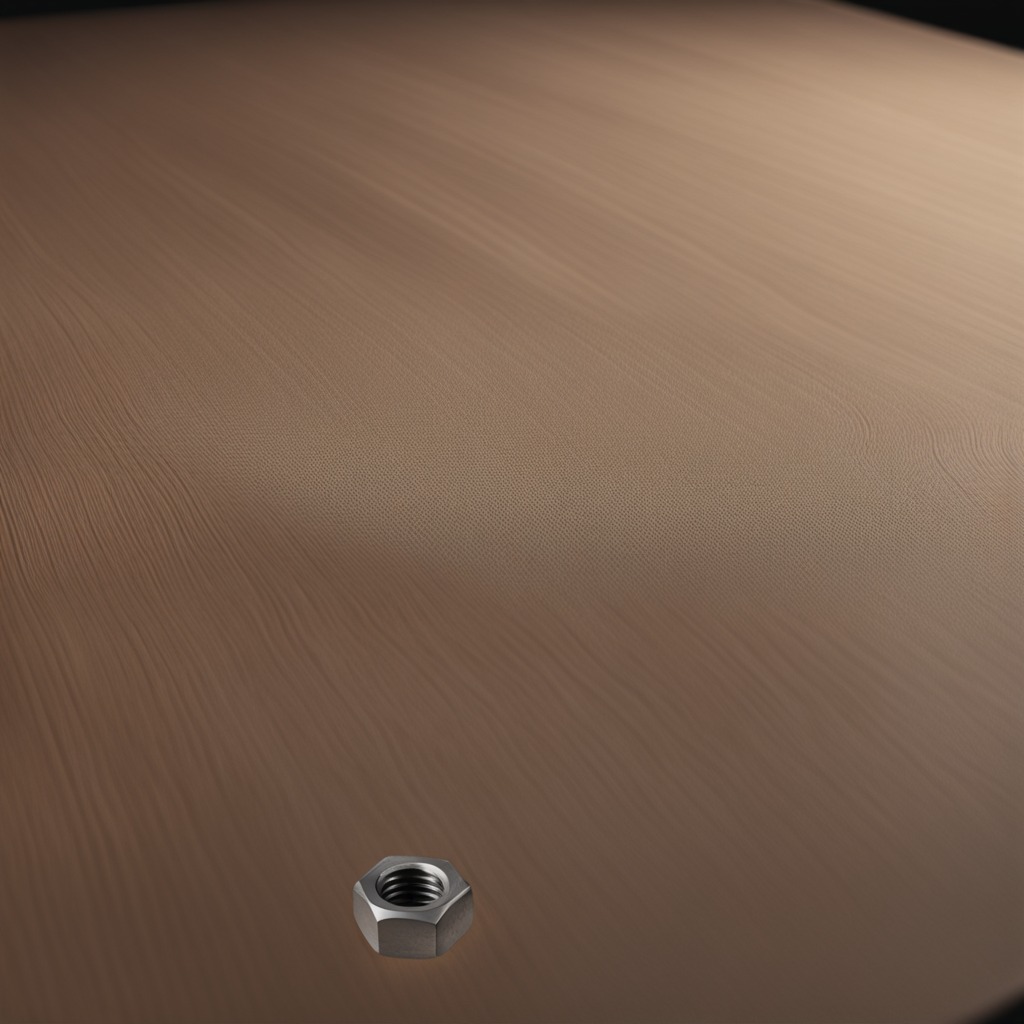
A metal nut is lying on a wooden table inside a workshop at night.